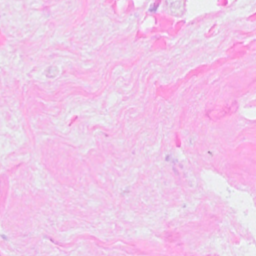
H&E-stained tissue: Breast